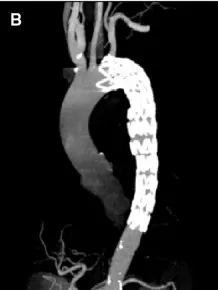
Postoperation computed tomographic angiography.
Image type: radiology (ct)